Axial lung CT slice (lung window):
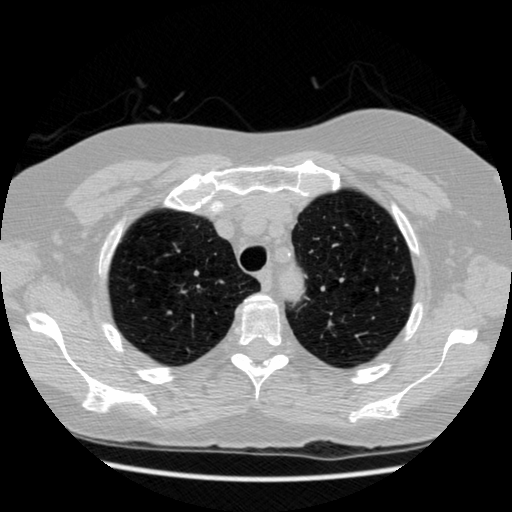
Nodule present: no